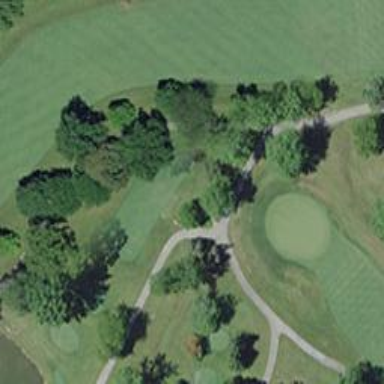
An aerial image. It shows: Path used for both walking and golf.